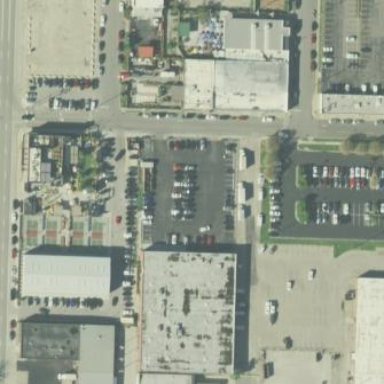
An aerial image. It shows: Parking area with surface.